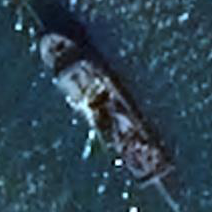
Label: civil